Question: For example, when I declare subclass of existing class,
I can write as below in theos:
'''
%subclass NEWCLASS: EXISTINGCLASS
- (void)overridemethod {
//code
}
%new(v@:)
- (void)newmethod {
//code
}
%end
'''
But I don't know how to declare member or property variables of new class...
OK, I got it.
---
But there are errors when I compile package..
I wrote code as below:
'''
%subclass SBIconSubClass: SBIcon
%new
- (NSString *)aString {
return objc_getAssociatedObject(self, @selector(aString));
}
%new
- (void)setAString:(NSString *)value {
objc_setAssociatedObject(self, @selector(aString), value, OBJC_ASSOCIATION_RETAIN_NONATOMIC);
}
- (id)application {
self.aString = @"Test";
NSLog(@"%@",self.aString);
return %orig;
}
%end
'''
and error:

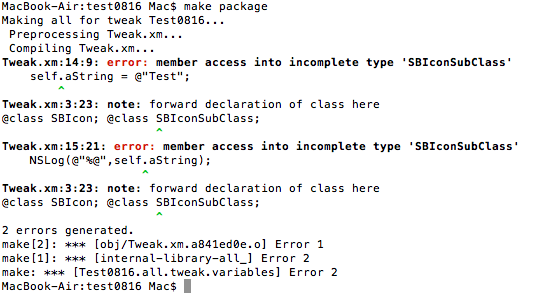
Answer: You can't, 'ivars' are not supported.
What you can do is simulate properties, using 'objc_getAssociatedObject' and 'objc_setAssociatedObject'.
'''
%new
- (BOOL)boolProp {
NSNumber * _boolProp = objc_getAssociatedObject(self, @selector(boolProp));
return _boolProp ? [_boolProp boolValue] : NO;
}
%new
- (NSString *)aString {
return objc_getAssociatedObject(self, @selector(aString));
}
%new
- (void)setBoolProp:(BOOL)value {
objc_setAssociatedObject(self, @selector(boolProp), @(value), OBJC_ASSOCIATION_RETAIN_NONATOMIC);
}
%new
- (void)setAString:(NSString *)value {
objc_setAssociatedObject(self, @selector(aString), value, OBJC_ASSOCIATION_RETAIN_NONATOMIC);
}
'''
This way you can access 'boolProp' and 'aString' as a properties:
'''
inst.boolProp = YES;
if (inst.boolProp) {
...
}
inst.aString = @"Hello";
'''
In your example you also need to define an interface:
'''
@interface SBIconSubClass
- (NSString *)aString;
- (void)setAString:(NSString *)value;
@end
'''